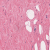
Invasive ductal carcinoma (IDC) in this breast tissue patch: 0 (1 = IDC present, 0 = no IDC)